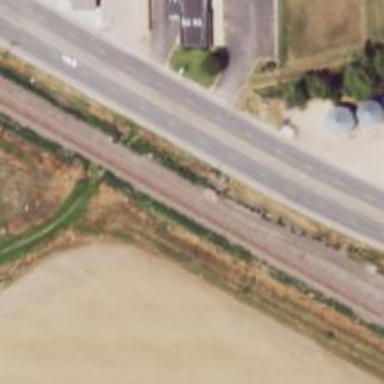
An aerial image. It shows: Railway siding with rails.